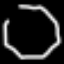
Label: octagon